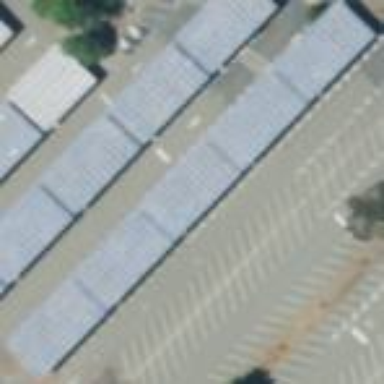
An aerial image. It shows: Solar power generator with photovoltaic panels.